Question: I was playing with some web frameworks for Python, when I tried to use the framework <URL>:
'''
import aiohttp
import asyncio
#********************************
# a solution I found on the forum:
# https://stackoverflow.com/questions/50236117/scraping-ssl-certificate-verify-failed-error-for-http-en-wikipedia-org?rq=1
import ssl
ssl._create_default_https_context = ssl._create_unverified_context
# ... but it doesn't work :(
#********************************
async def main():
async with aiohttp.ClientSession() as session:
async with session.get("https://python.org") as response:
print("Status:", response.status)
print("Content-type:", response.headers["content-type"])
html = await response.text()
print("Body:", html[:15], "...")
loop = asyncio.get_event_loop()
loop.run_until_complete(main())
'''
When I run this code I get this traceback:
'''
DeprecationWarning: There is
no current event loop
loop = asyncio.get_event_loop()
Traceback (most recent call last):
File "c:\Python310\lib\site-packages\aiohttp\connector.py", line 986, in _wrap_create_connection
return await self._loop.create_connection(*args, **kwargs) # type: ignore[return-value] # noqa
File "c:\Python310\lib\asyncio\base_events.py", line 1080, in create_connection
transport, protocol = await self._create_connection_transport(
File "c:\Python310\lib\asyncio\base_events.py", line 1110, in _create_connection_transport
await waiter
File "c:\Python310\lib\asyncio\sslproto.py", line 528, in data_received
ssldata, appdata = self._sslpipe.feed_ssldata(data)
File "c:\Python310\lib\asyncio\sslproto.py", line 188, in feed_ssldata
self._sslobj.do_handshake()
File "c:\Python310\lib\ssl.py", line 974, in do_handshake
self._sslobj.do_handshake()
ssl.SSLCertVerificationError: [SSL: CERTIFICATE_VERIFY_FAILED] certificate verify failed: certificate has expired (_ssl.c:997)
The above exception was the direct cause of the following exception:
Traceback (most recent call last):
File "c:\Users\chris\Documents\Programmi_in_Python_offline\Esercitazioni\Python_commands\aioWebTest.py", line 21, in <module>
loop.run_until_complete(main())
File "c:\Python310\lib\asyncio\base_events.py", line 641, in run_until_complete
return future.result()
File "c:\Users\chris\Documents\Programmi_in_Python_offline\Esercitazioni\Python_commands\aioWebTest.py", line 12, in main
async with session.get("https://python.org") as response:
File "c:\Python310\lib\site-packages\aiohttp\client.py", line 1138, in __aenter__
self._resp = await self._coro
File "c:\Python310\lib\site-packages\aiohttp\client.py", line 535, in _request
conn = await self._connector.connect(
File "c:\Python310\lib\site-packages\aiohttp\connector.py", line 542, in connect
proto = await self._create_connection(req, traces, timeout)
File "c:\Python310\lib\site-packages\aiohttp\connector.py", line 907, in _create_connection
_, proto = await self._create_direct_connection(req, traces, timeout)
File "c:\Python310\lib\site-packages\aiohttp\connector.py", line 1206, in _create_direct_connection
raise last_exc
File "c:\Python310\lib\site-packages\aiohttp\connector.py", line 1175, in _create_direct_connection
transp, proto = await self._wrap_create_connection(
File "c:\Python310\lib\site-packages\aiohttp\connector.py", line 988, in _wrap_create_connection
raise ClientConnectorCertificateError(req.connection_key, exc) from exc
aiohttp.client_exceptions.ClientConnectorCertificateError: Cannot connect to host python.org:443 ssl:True [SSLCertVerificationError: (1, '[SSL: CERTIFICATE_VERIFY_FAILED] certificate verify failed: certificate has expired (_ssl.c:997)')]
'''
From the final row I have thought that it was a problem with a certificate that is expired, so I searched on the internet and I tried to solve installing some certificates:
- <URL>
I'm sorry for the long question, but I searched a lot on the internet and I couldn't find the solution for my case.
Thank you in advance, guys <3
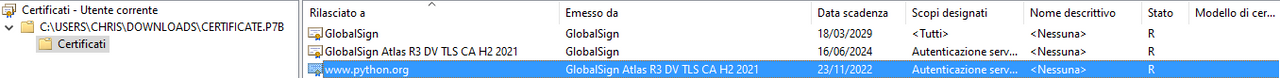
Answer: Picking up on the comment by @salparadise, the following worked for me:
'''
session.get("https://python.org", ssl=False)
'''